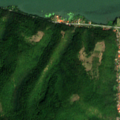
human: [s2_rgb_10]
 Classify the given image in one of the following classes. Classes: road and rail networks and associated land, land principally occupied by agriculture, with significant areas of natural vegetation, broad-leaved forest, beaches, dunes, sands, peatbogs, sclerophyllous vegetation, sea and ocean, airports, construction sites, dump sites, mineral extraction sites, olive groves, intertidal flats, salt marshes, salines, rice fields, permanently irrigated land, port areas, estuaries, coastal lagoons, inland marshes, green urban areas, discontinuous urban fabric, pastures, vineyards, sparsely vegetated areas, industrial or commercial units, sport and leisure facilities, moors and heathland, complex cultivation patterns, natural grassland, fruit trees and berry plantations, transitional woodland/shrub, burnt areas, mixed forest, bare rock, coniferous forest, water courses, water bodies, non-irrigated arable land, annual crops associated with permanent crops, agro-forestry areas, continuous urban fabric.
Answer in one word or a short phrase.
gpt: discontinuous urban fabric, broad-leaved forest, transitional woodland/shrub, water courses